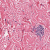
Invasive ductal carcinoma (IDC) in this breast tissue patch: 0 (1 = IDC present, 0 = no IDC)